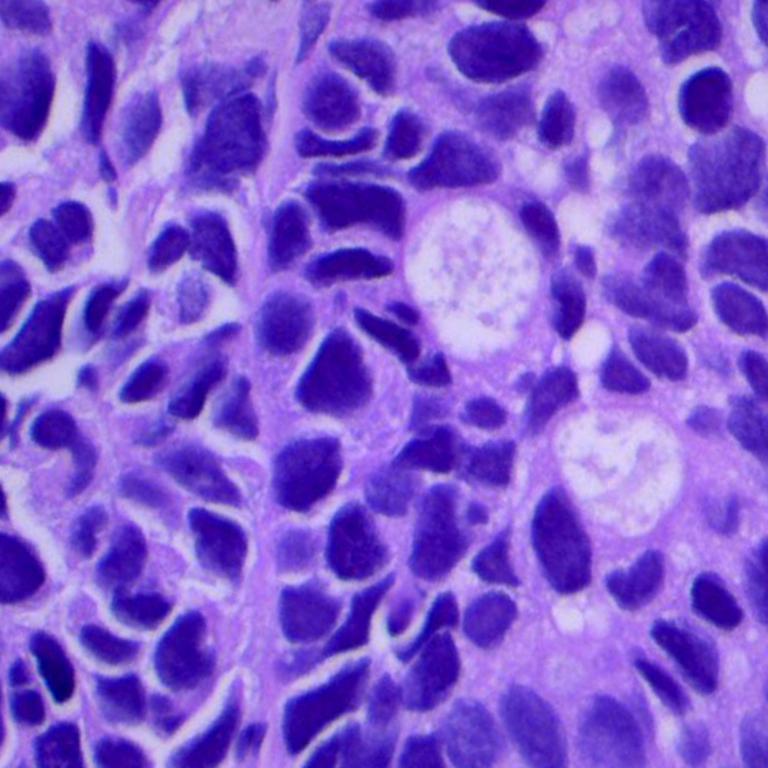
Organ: lung
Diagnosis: adenocarcinomas